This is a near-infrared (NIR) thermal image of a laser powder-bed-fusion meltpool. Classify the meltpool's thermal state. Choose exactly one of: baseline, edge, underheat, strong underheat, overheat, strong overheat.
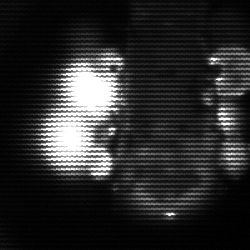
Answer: strong underheat